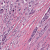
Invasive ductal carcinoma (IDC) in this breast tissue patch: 1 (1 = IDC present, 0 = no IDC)